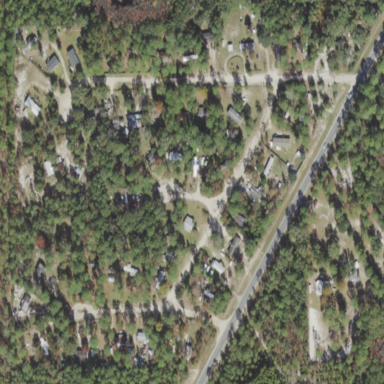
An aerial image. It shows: Residential area known as trailer park.